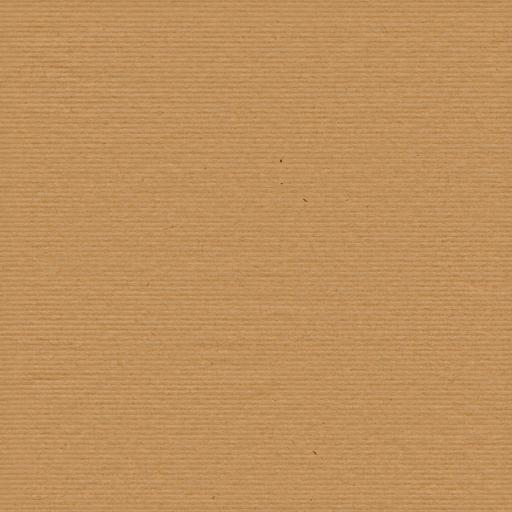
Tags: brown package packing paper